Modality: CBCT
Slice 104 of 248
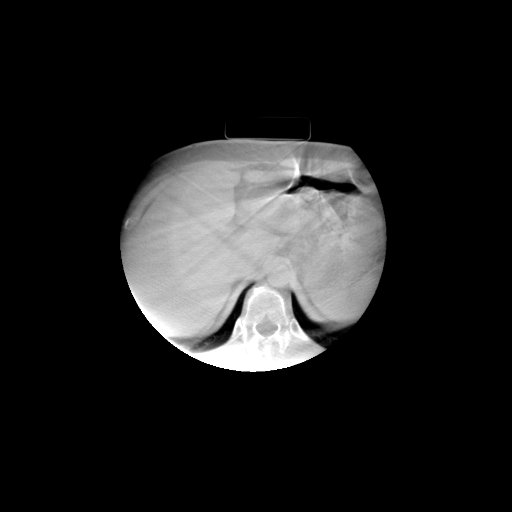